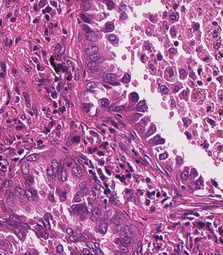
Tumor epithelial tissue: yes
Tumor-associated stroma tissue: yes
Normal tissue: no